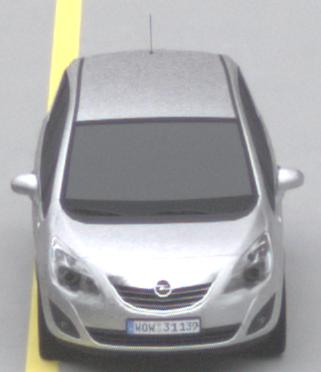
Make: Opel
Model: Meriva 1.4
Detailed model: Meriva (B)
Model produced from: 2010/05
Model produced until: 2013/11
Doors: 5
Color: white
Road condition: dry road
Daytime: morning or afternoon
Contrast: low contrast